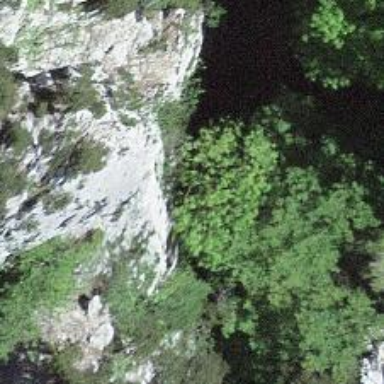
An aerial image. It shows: Natural cliff.